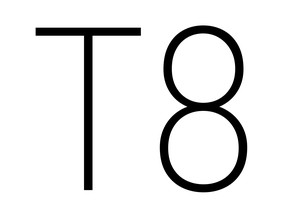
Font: Roboto_Condensed_ExtraLight